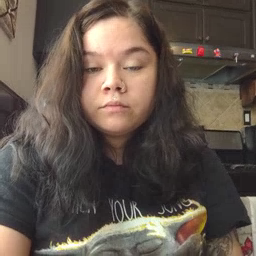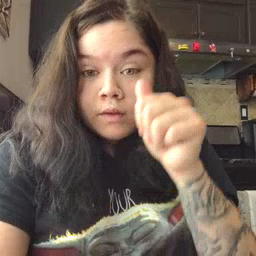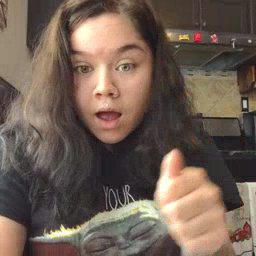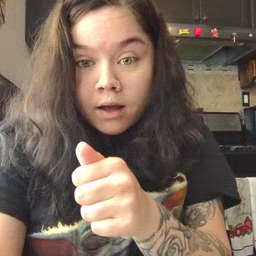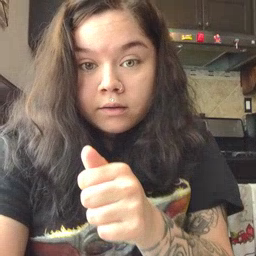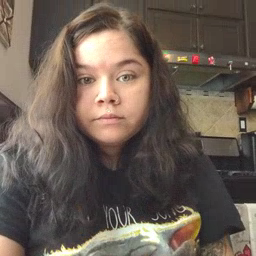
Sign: hide